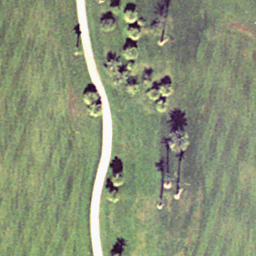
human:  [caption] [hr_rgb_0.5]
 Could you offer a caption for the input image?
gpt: Some bunkers and trees with a trail goes through the turfs in the golf course .

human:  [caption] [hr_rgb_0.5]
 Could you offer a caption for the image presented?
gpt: This is a part of a golf course with green turfs and some bunkers and trees .

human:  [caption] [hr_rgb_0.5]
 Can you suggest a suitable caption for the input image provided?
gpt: A part of a golf coursea with a trail goes through the turfs and some bunkers and trees .

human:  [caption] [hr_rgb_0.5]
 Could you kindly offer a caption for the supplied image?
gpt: A part of a golf course with some bunkers and trees while a trail goes through the turfs .

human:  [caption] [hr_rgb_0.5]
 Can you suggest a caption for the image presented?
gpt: Some green bunkers and trees with a trail goes through the turfs in the golf course .